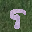
Label: 9